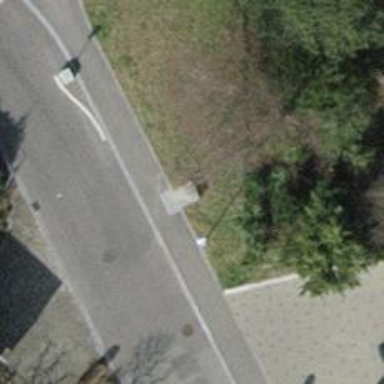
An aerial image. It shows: Street cabinet.